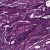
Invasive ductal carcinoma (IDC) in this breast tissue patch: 0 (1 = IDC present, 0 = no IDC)